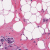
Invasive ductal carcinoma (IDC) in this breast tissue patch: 0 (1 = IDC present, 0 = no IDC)